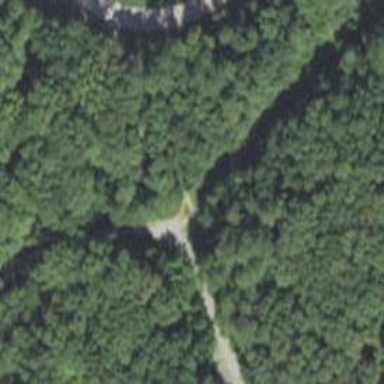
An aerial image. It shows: Path with blue trailblazing.